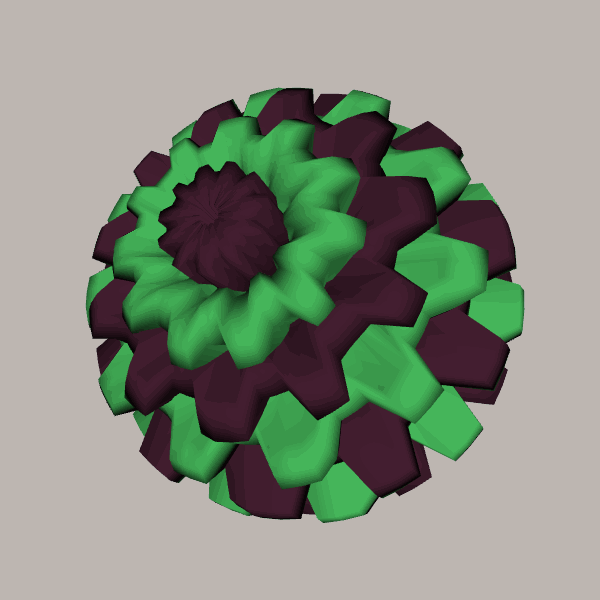
Background: light